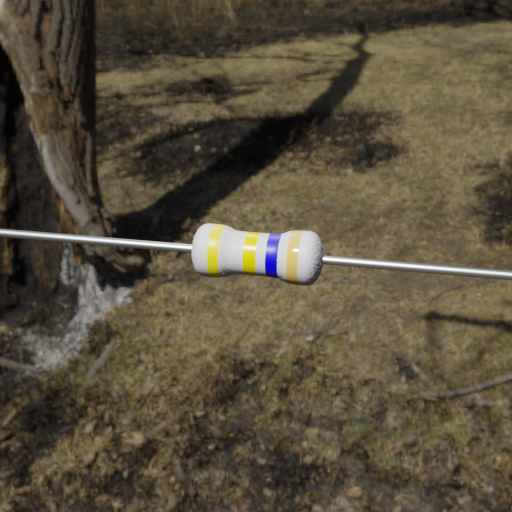
Resistor colour bands (in order): yellow, yellow, blue, gold